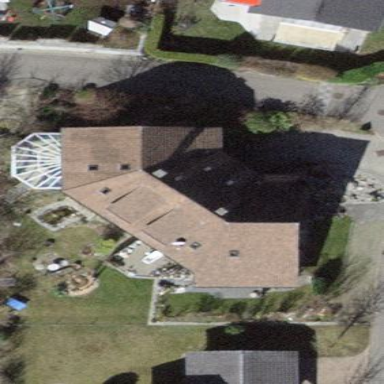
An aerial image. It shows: House with gabled roof.